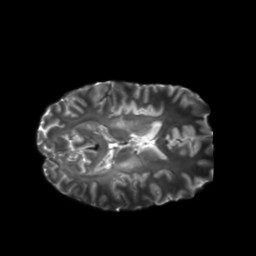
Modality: T2w
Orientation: axial
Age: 23
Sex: female
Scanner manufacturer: siemens
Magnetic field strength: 6.98 T
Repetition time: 7.776 s
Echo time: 0.076 s